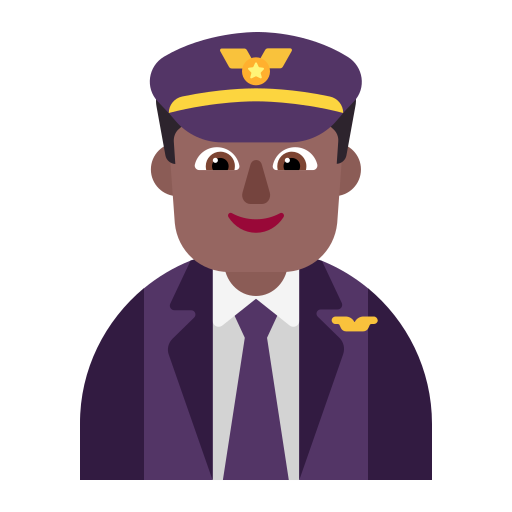
man pilot flat  dark